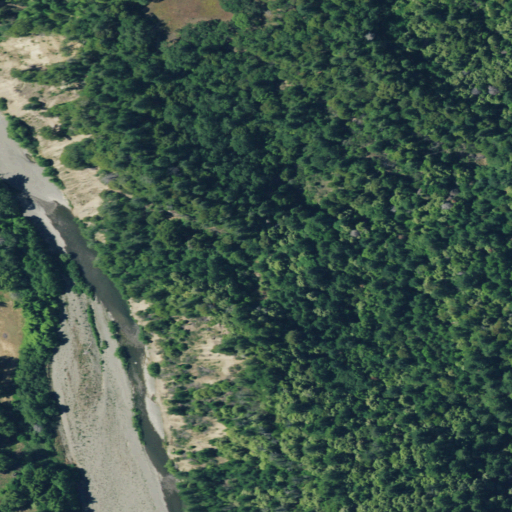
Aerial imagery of valley in California named Panther Canyon containing evergreen forest, mixed forest, shrub, barren land, open water, grassland, and woody wetlands